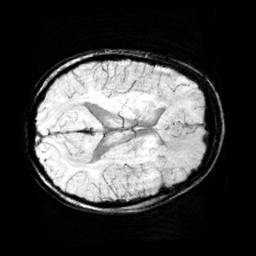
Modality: minIP
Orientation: axial
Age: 9
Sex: female
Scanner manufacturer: siemens
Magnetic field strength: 3 T
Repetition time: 0.027 s
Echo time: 0.02 s